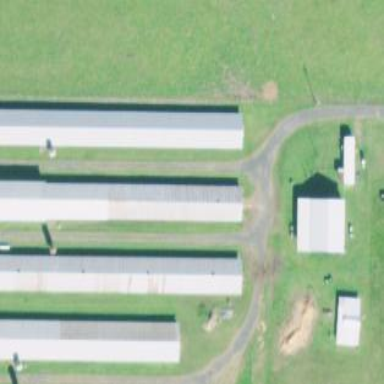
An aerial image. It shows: Poultry farmyard.